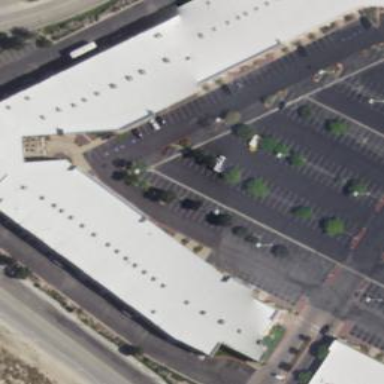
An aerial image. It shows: Retail building.